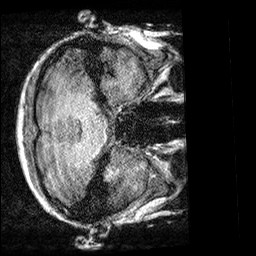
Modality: T1w
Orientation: axial
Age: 75
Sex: male
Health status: healthy
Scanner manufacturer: siemens
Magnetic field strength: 3 T
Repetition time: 2.3 s
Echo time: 0.00303 s